Aerial crown-view tile of a tropical tree (Barro Colorado Island, Panama), acquired 20250317:
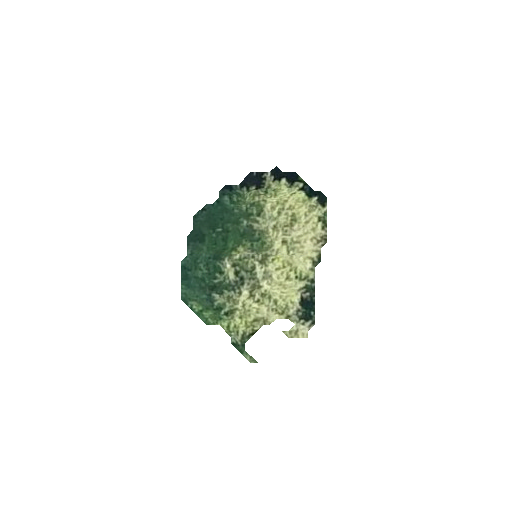
Species: Quararibea stenophylla
GBIF accepted scientific name: Quararibea stenophylla
Crown area: 28.243 m²